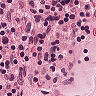
Metastatic tissue present: no